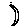
Label: moon